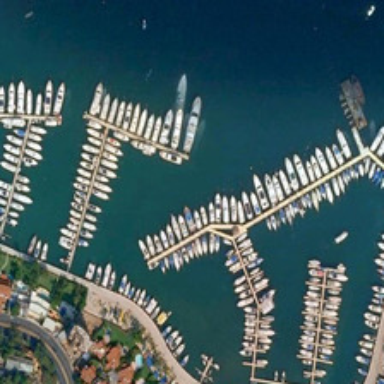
Many boats are in a port near some buildings and green trees .